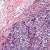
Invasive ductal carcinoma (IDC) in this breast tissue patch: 1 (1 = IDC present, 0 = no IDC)